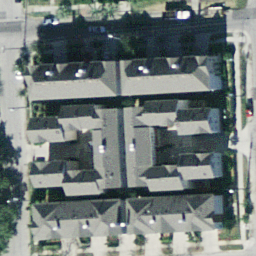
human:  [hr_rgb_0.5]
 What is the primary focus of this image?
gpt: dense residential